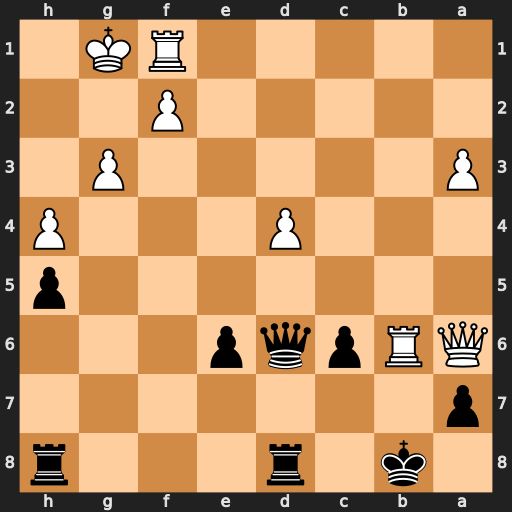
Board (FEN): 1k1r3r/p7/QRpqp3/7p/3P3P/P5P1/5P2/5RK1
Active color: b
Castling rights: -
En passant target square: -
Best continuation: axb6 Rb1 b5